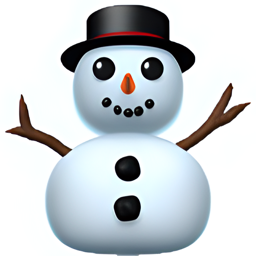
Name: snowman without snow
Emoji: ⛄
Group: Travel & Places
Sub-group: sky & weather